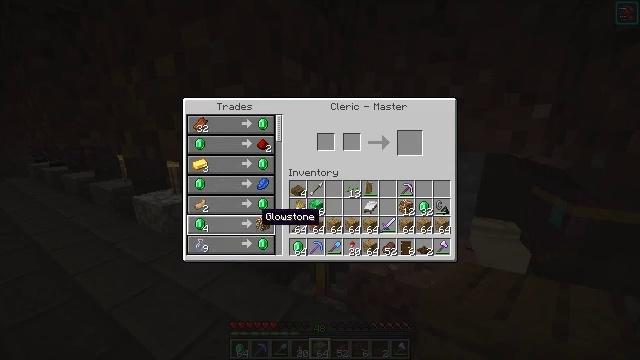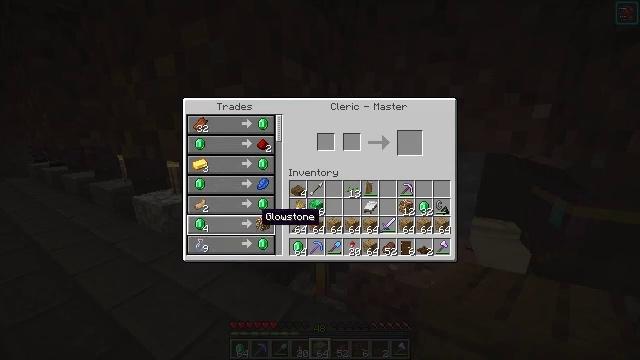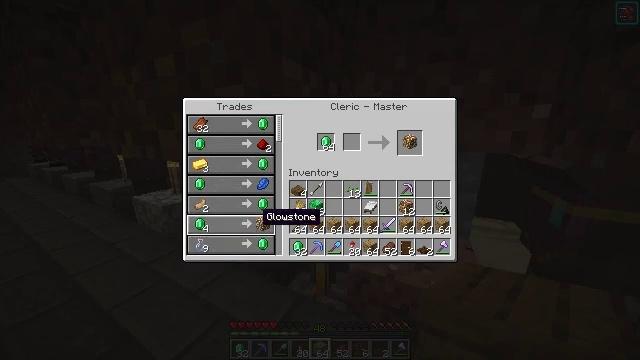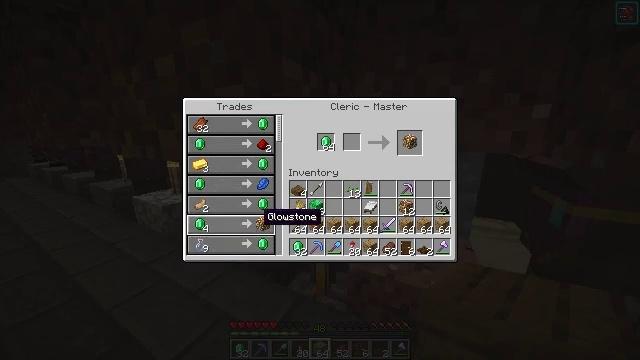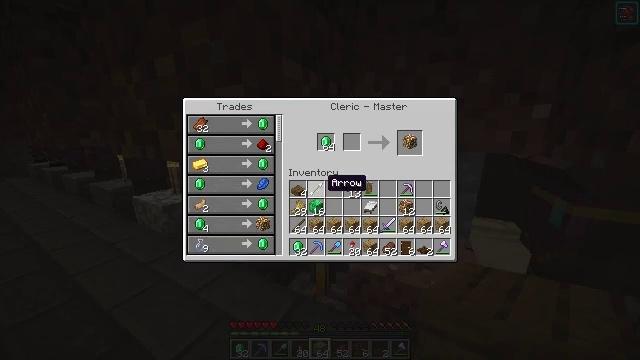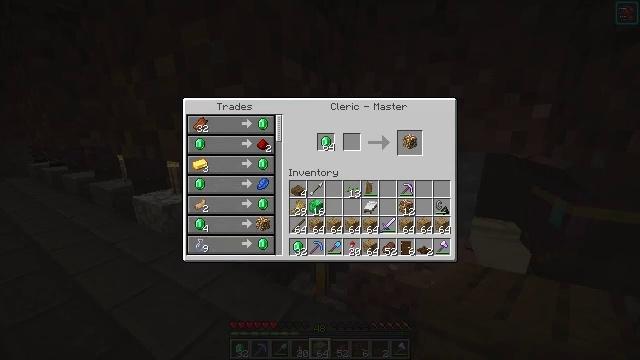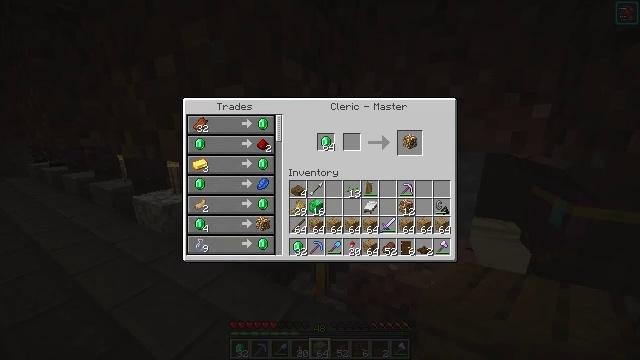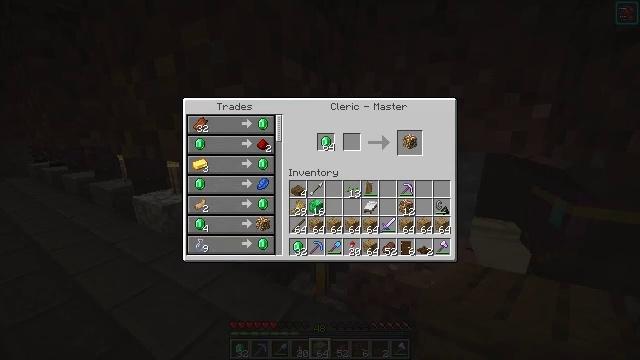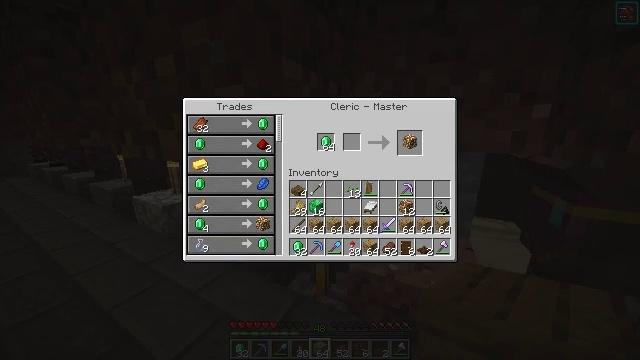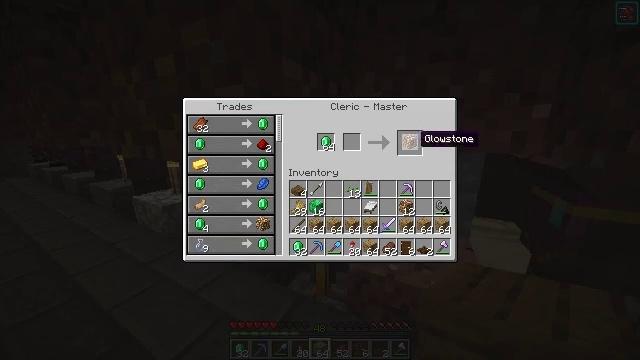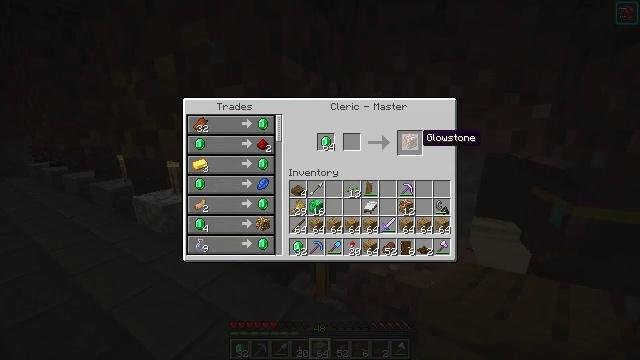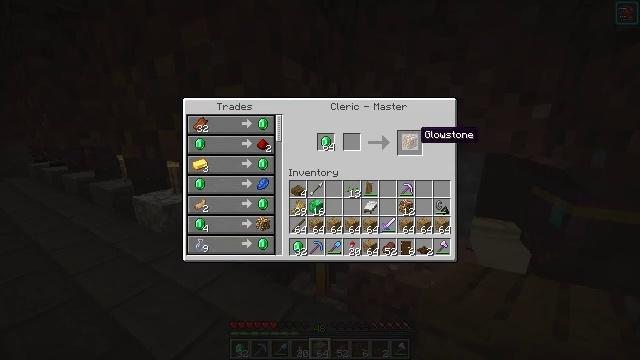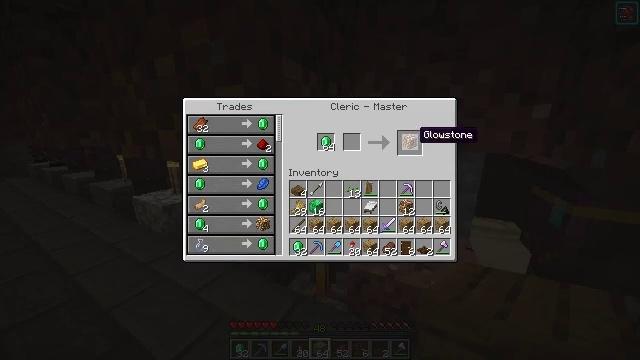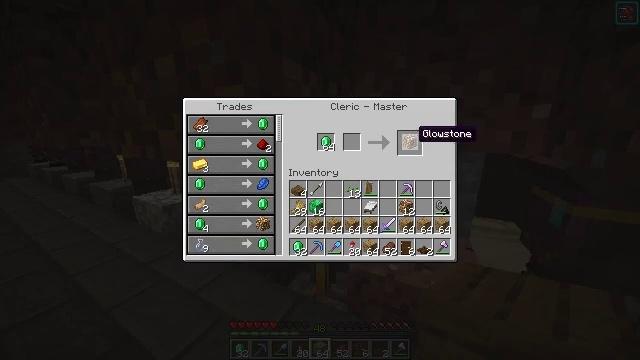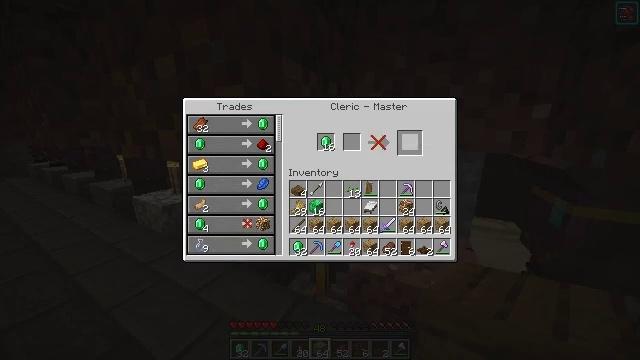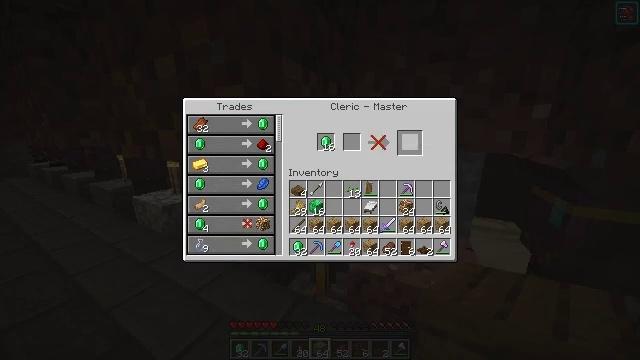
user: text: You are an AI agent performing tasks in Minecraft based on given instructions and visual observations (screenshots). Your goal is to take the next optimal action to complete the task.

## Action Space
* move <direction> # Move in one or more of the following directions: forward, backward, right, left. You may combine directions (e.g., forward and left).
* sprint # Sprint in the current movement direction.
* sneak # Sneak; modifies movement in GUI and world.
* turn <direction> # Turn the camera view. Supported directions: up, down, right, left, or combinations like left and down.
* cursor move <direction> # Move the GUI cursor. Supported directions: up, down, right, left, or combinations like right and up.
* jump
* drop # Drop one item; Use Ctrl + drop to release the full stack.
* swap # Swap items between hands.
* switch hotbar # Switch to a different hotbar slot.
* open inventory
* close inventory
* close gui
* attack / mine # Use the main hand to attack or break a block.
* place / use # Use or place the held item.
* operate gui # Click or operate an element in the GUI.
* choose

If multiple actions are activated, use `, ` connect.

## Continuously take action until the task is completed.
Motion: motion action
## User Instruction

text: Open the crafting grid to make a glowstone.
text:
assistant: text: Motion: sneak
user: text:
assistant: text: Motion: sneak, operate gui
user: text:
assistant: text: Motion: sneak, operate gui
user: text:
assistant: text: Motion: sneak, cursor move right and up
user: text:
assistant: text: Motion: sneak, cursor move right and up
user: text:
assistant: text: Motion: sneak, cursor move right
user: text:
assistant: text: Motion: sneak
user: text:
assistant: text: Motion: sneak, cursor move right
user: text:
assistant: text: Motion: sneak, cursor move right
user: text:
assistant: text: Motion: sneak
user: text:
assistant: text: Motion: sneak
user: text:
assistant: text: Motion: sneak
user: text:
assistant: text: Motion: sneak
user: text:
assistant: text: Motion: sneak, operate gui
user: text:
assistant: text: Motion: sneak, operate gui
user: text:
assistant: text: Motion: sneak
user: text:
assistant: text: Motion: sneak, cursor move left and up
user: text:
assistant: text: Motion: sneak, cursor move left
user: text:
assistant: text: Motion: sneak, cursor move right
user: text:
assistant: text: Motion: sneak
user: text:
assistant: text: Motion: close gui
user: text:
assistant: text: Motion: no_op
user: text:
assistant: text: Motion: no_op
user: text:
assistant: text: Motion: no_op
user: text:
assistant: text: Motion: turn left
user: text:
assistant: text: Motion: move left, turn left
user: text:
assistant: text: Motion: move left, turn left
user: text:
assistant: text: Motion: move forward and move left, turn left
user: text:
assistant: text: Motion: move forward and move left
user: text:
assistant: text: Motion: move forward and move left